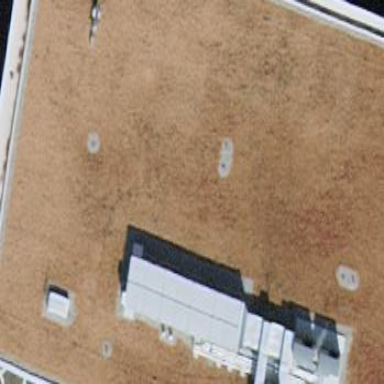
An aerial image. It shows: Flat roofed building.